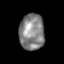
Tissue: skin
Cell type: Myeloid cells
Senescence score: 0.6789
Nuclear area (px): 888
Mean DAPI intensity: 132.342